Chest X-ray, PA view. Patient: 35 years old, sex F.
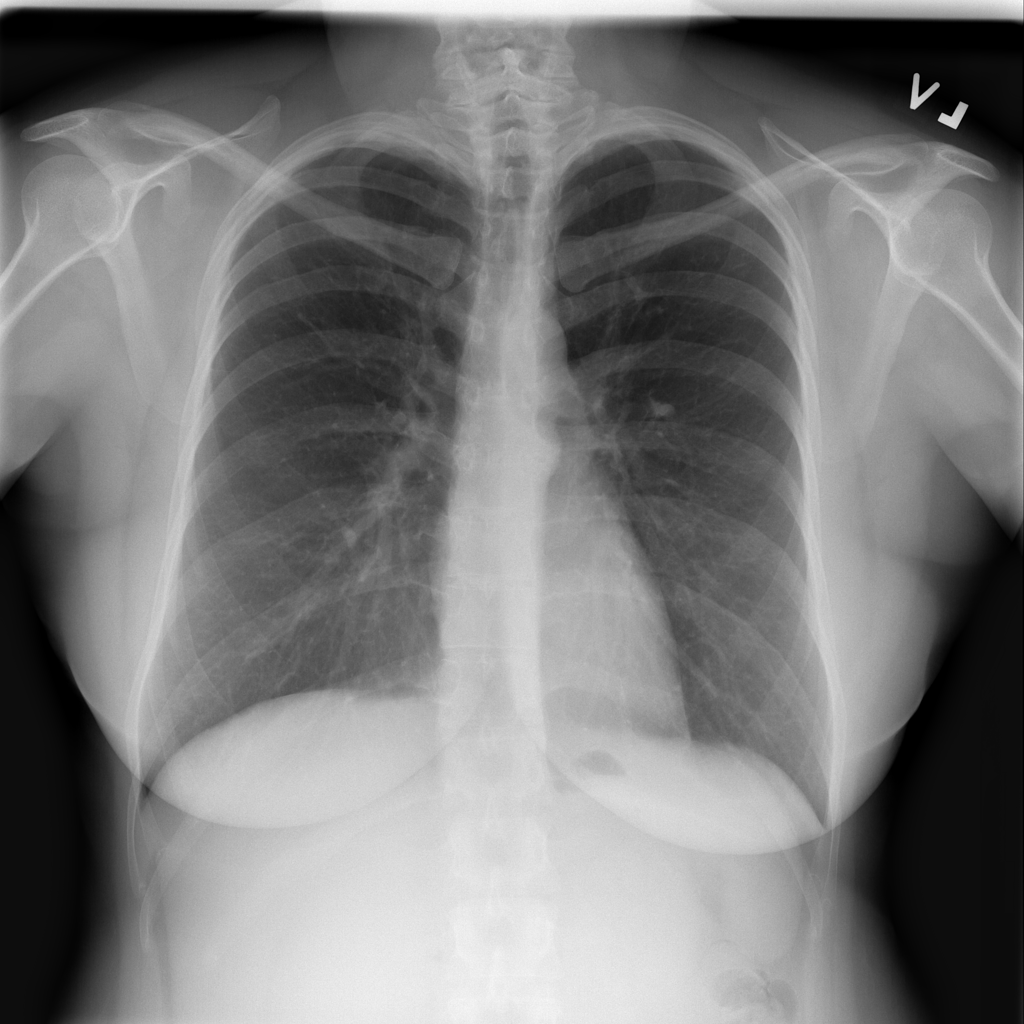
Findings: Infiltration